Aerial crown-view tile of a tropical tree (Barro Colorado Island, Panama), acquired 20250124:
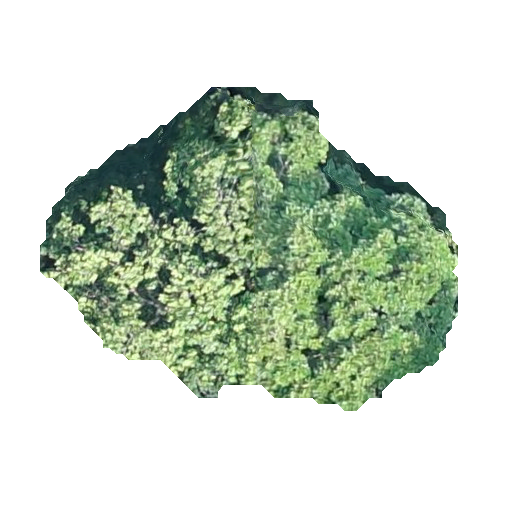
Species: Simarouba amara
GBIF accepted scientific name: Simarouba amara
Crown area: 137.232 m²